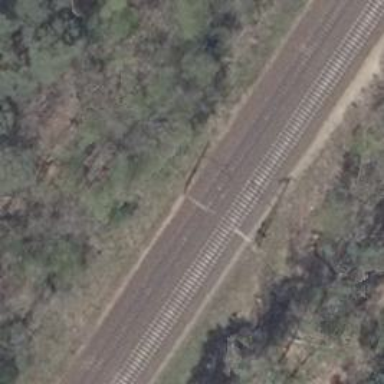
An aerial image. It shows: Milestone along the railway track with catenary mast.